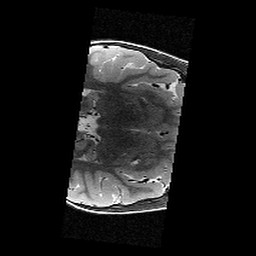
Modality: T2w
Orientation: axial
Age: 10
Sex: female
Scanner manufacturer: siemens
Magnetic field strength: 3 T
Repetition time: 9.23 s
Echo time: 0.067 s